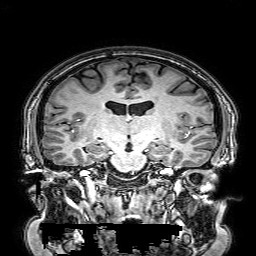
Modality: T1w
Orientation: sagittal
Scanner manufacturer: philips
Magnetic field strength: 3 T
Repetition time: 0.0096 s
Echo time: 0.0046 s